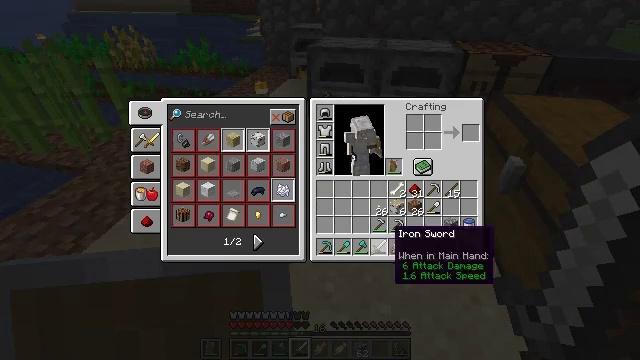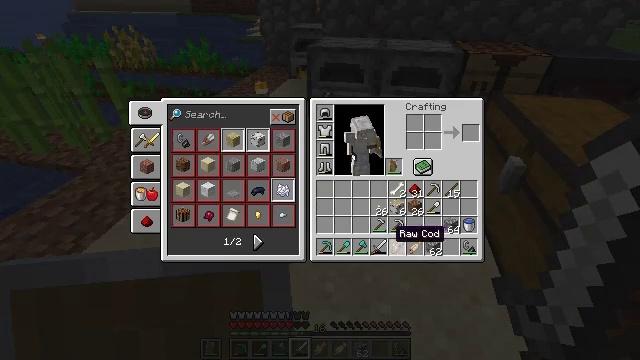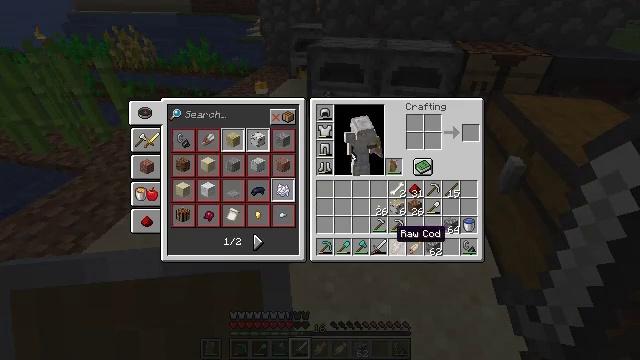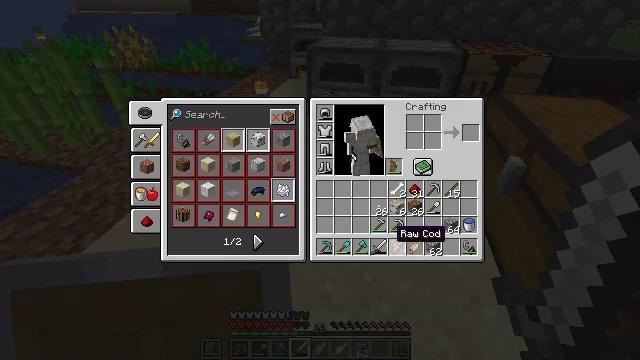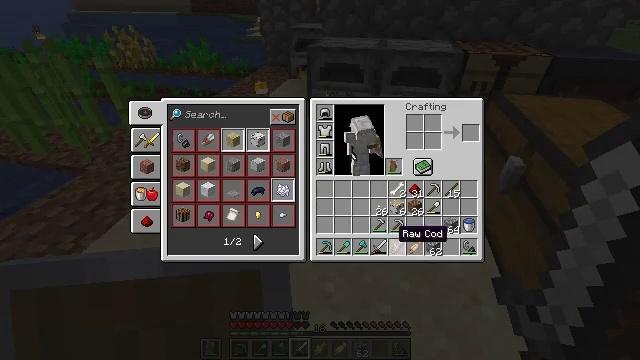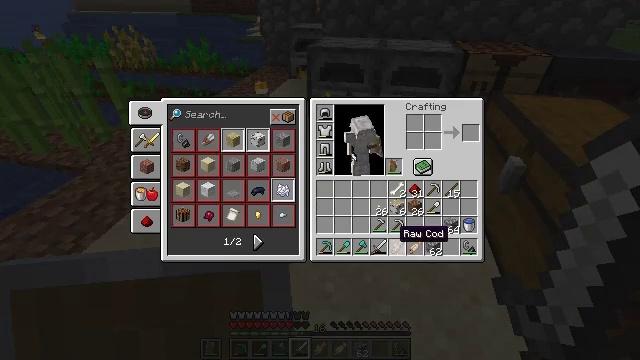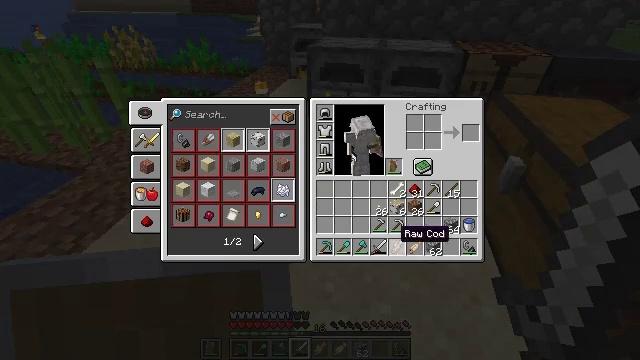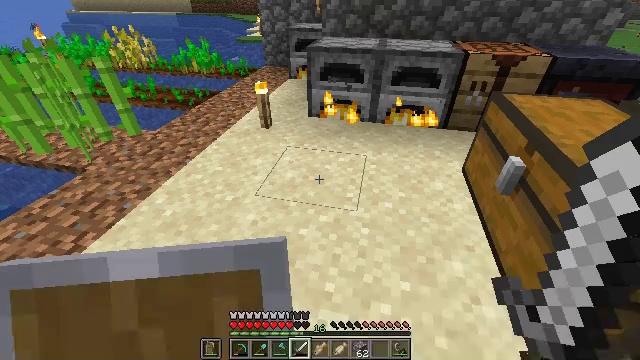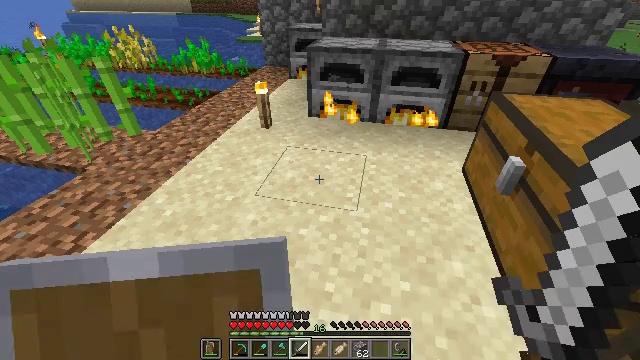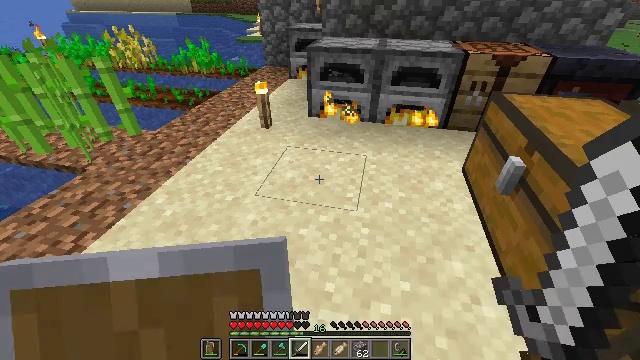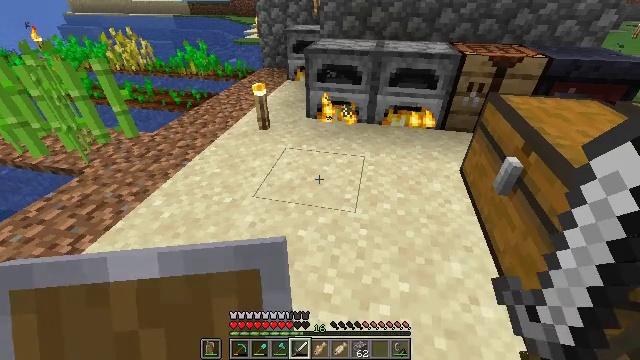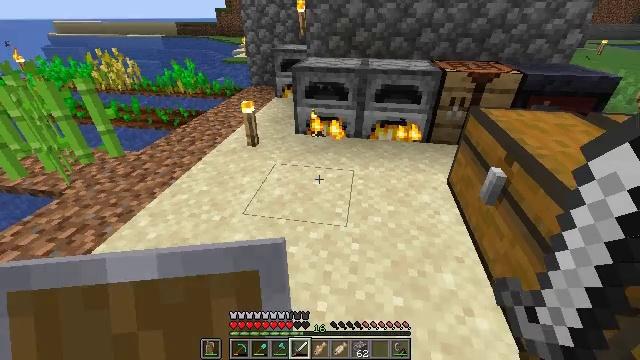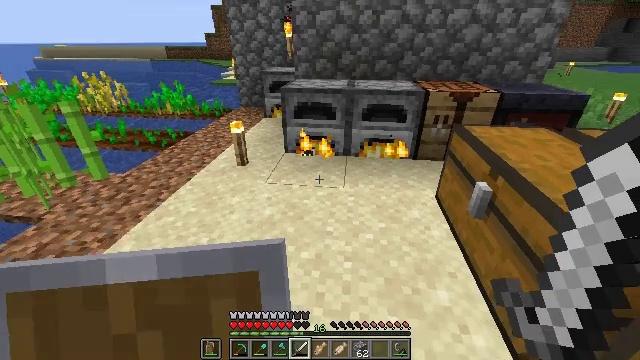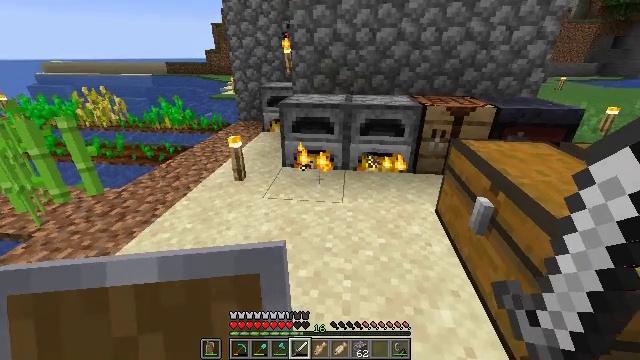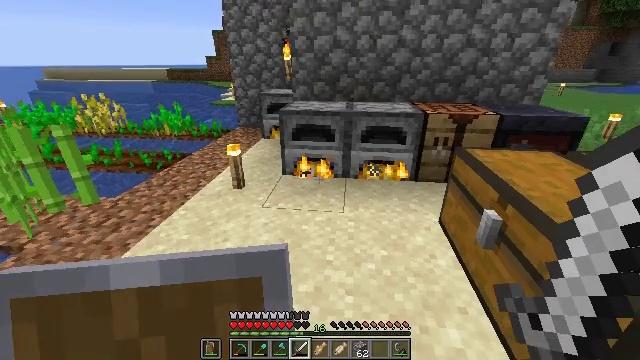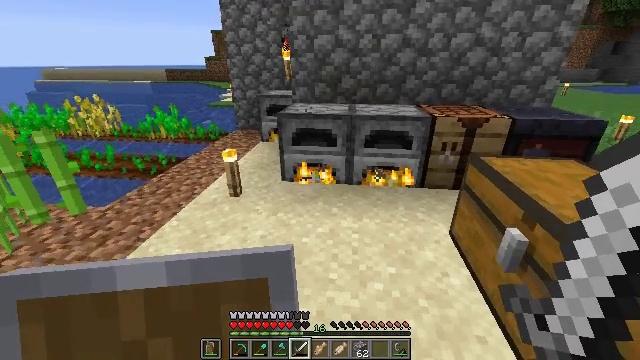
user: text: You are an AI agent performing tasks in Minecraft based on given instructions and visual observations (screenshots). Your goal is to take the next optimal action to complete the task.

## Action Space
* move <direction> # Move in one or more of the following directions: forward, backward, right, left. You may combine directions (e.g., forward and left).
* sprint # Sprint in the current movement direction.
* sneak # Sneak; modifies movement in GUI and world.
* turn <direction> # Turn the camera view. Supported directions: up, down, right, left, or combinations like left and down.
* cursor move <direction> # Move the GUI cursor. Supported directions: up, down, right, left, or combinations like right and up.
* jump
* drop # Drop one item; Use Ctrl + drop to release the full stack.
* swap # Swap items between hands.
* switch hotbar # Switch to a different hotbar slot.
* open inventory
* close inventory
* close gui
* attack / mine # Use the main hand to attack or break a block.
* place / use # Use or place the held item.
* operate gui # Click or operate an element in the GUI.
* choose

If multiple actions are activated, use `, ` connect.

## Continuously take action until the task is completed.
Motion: motion action
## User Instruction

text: Gather kelp growing in the sea.
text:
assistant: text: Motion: no_op
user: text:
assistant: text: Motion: no_op
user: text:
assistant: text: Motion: no_op
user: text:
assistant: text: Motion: no_op
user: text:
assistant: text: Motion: no_op
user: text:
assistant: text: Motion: no_op
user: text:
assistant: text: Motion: no_op
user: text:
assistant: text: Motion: no_op
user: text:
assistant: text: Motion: no_op
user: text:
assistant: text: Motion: no_op
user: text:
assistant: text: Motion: turn right and up
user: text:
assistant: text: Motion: turn right and up
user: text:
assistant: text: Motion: move forward, turn up
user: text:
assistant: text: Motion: move forward, turn up
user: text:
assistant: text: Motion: move forward
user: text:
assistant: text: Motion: move forward
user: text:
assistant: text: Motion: move forward
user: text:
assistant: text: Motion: move forward
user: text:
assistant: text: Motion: move forward
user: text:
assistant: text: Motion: move forward
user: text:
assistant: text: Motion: move forward
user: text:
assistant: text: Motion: move forward
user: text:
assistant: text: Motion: move forward, use / place
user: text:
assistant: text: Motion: no_op
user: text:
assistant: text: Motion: no_op
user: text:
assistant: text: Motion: no_op
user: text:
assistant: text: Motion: no_op
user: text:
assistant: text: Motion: no_op
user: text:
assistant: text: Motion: no_op
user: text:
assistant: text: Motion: no_op